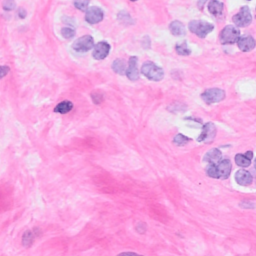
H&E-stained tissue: Breast